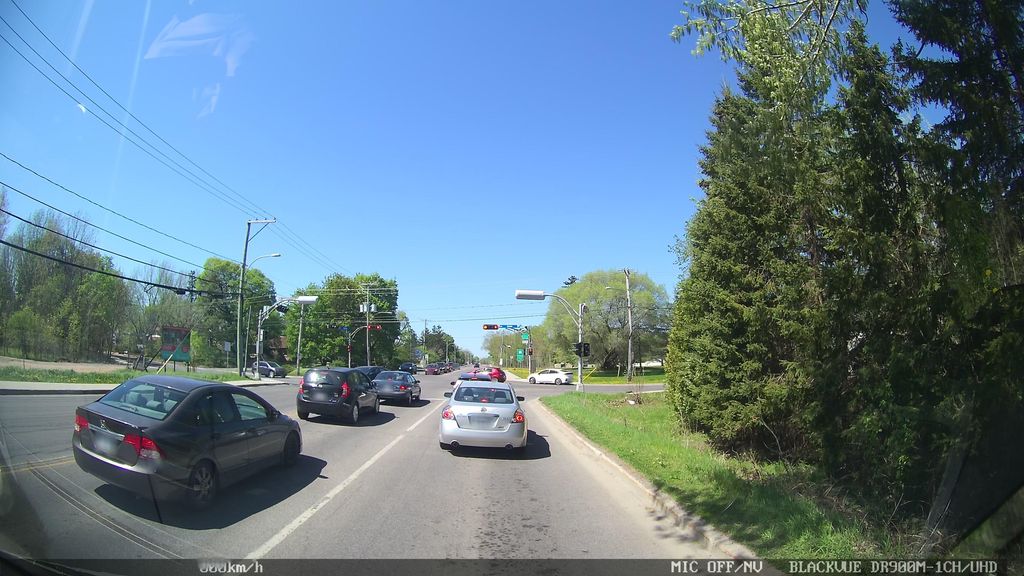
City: ottawa-gatineau